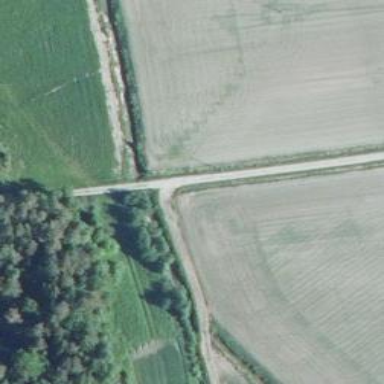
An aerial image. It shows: Culvert tunnel.